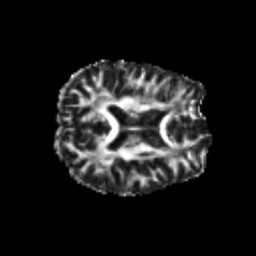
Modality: FA
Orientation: axial
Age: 24
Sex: male
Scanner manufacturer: siemens
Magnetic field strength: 3 T
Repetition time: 3.5 s
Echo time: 0.104 s